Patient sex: M
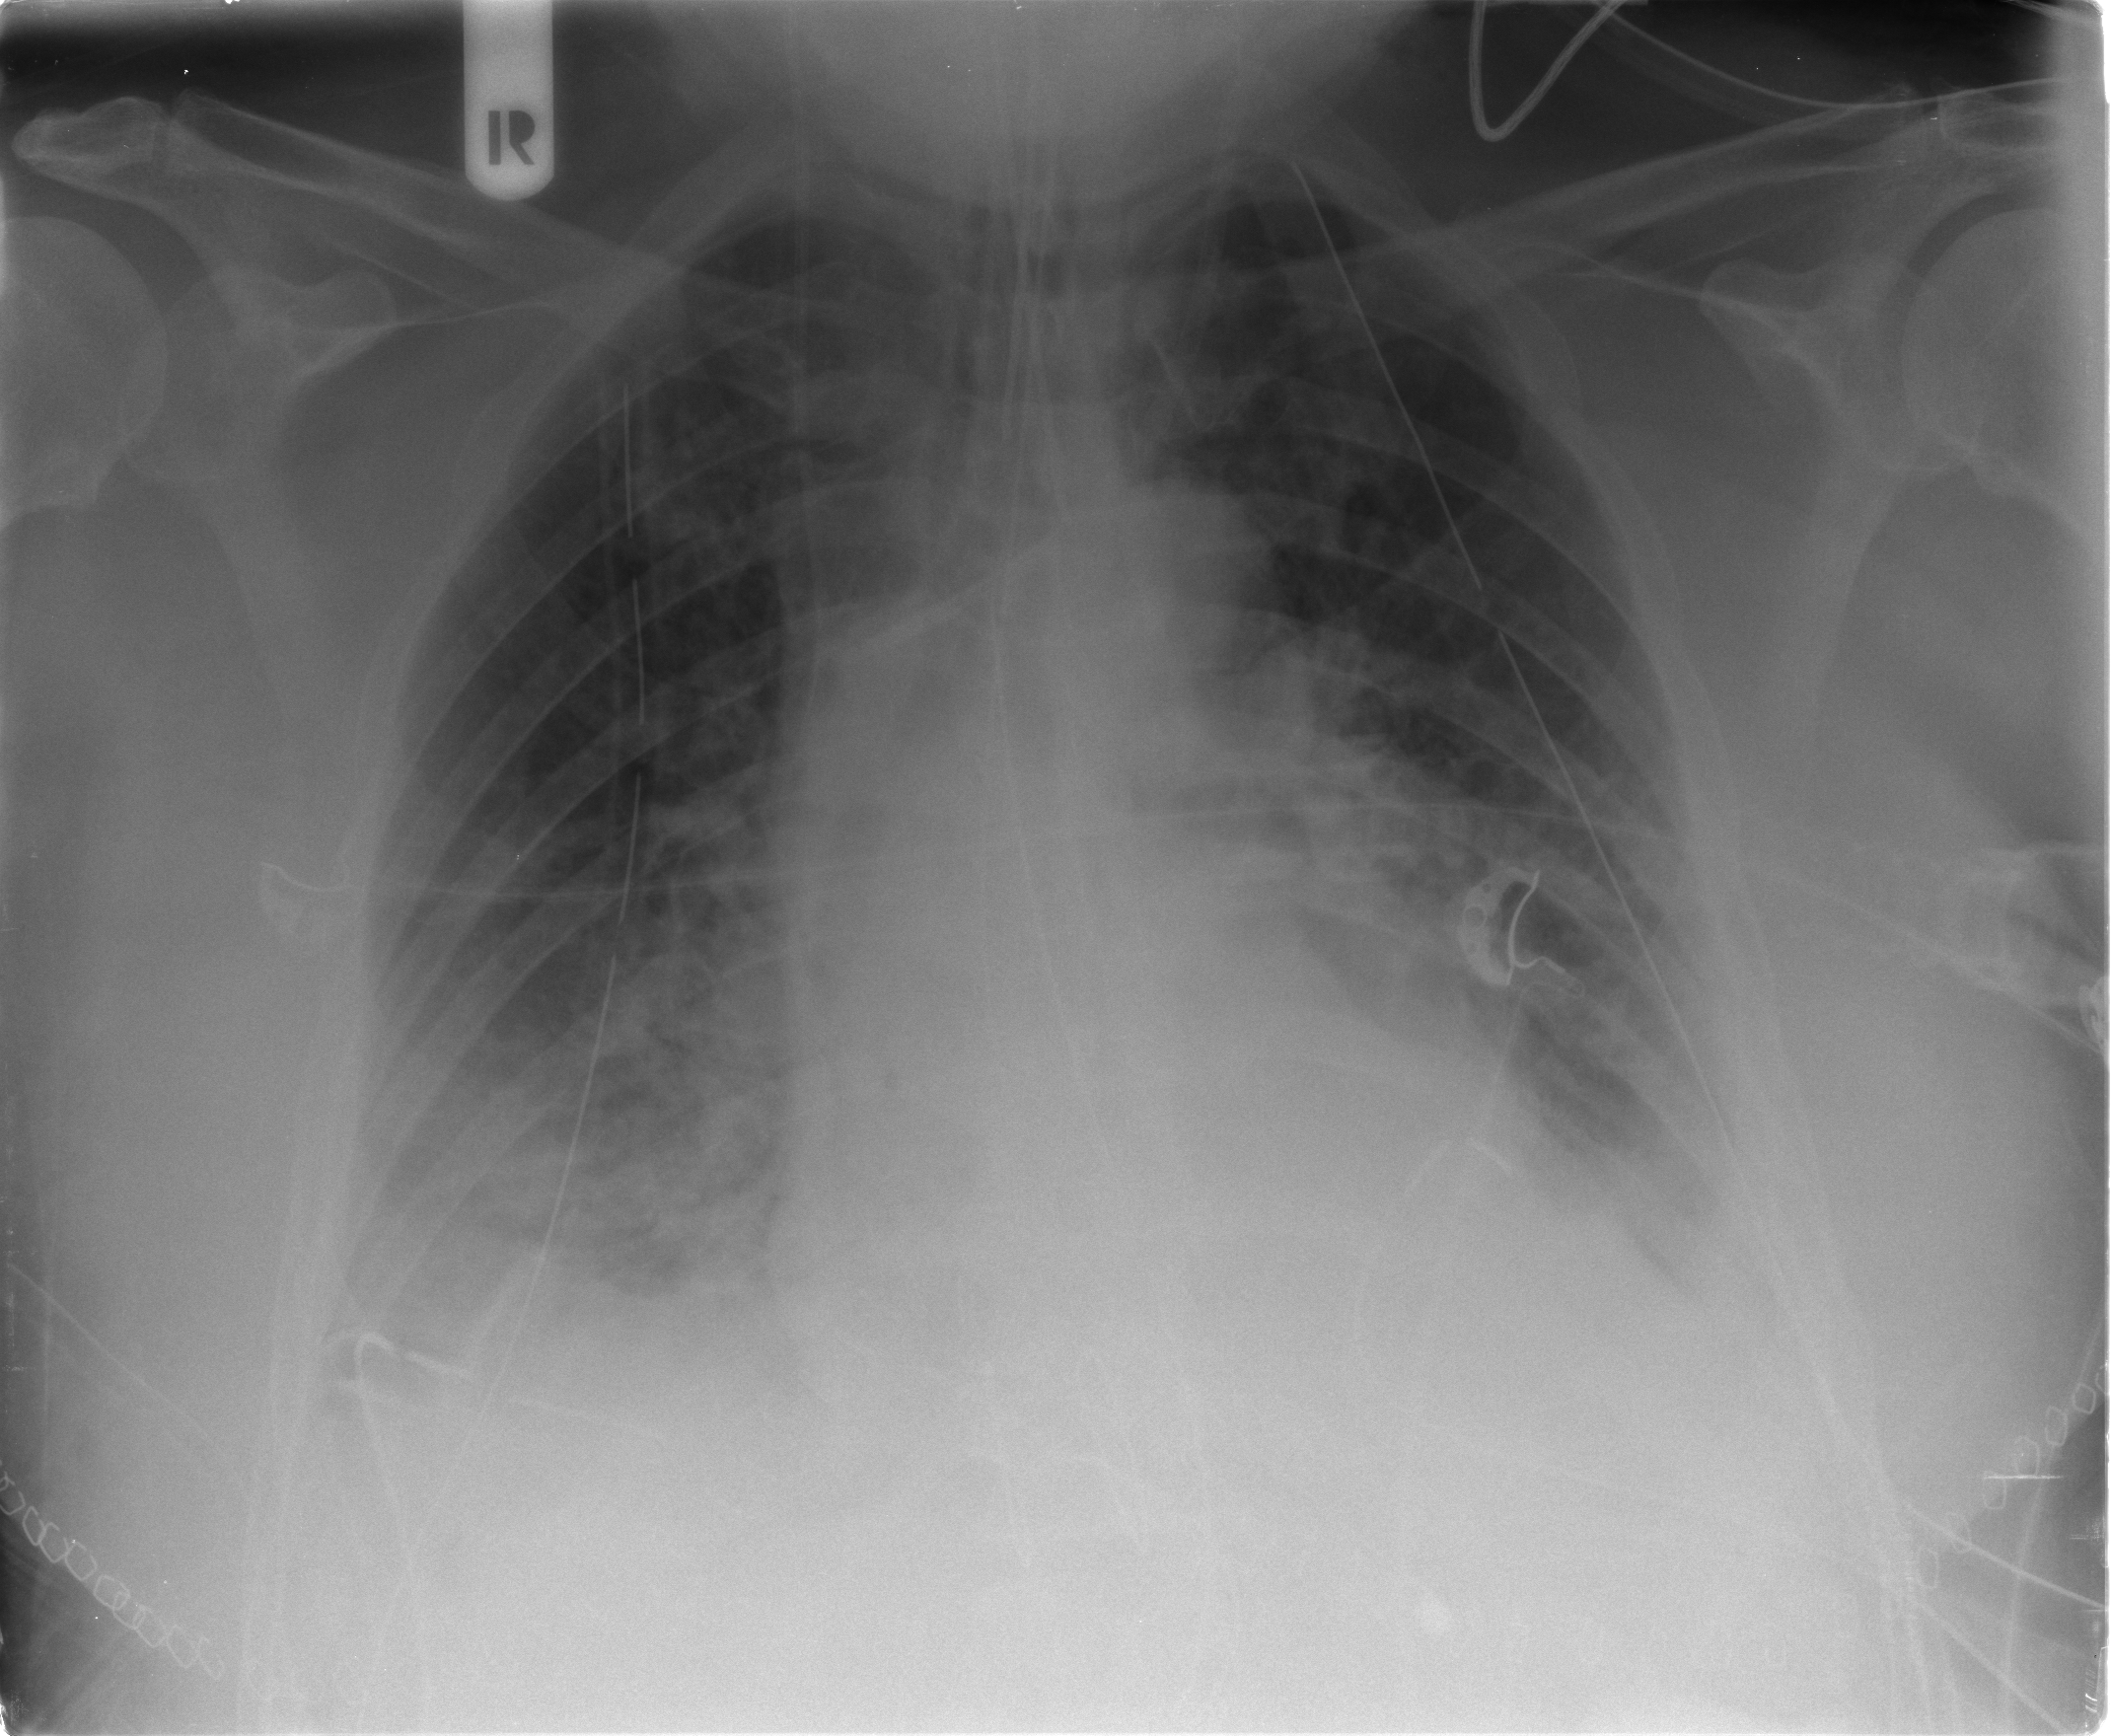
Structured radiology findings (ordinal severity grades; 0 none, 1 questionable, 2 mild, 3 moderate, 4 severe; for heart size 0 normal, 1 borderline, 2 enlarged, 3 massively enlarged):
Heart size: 2
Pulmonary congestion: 2
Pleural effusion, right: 2
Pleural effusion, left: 2
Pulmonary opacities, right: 2
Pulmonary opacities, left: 2
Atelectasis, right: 2
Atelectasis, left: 2